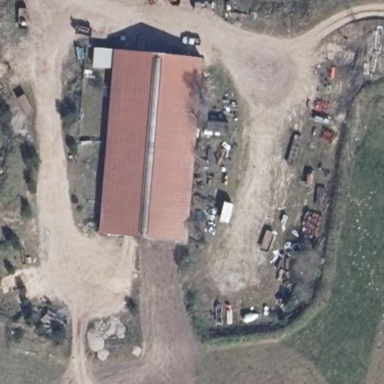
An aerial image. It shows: Farmyard area.